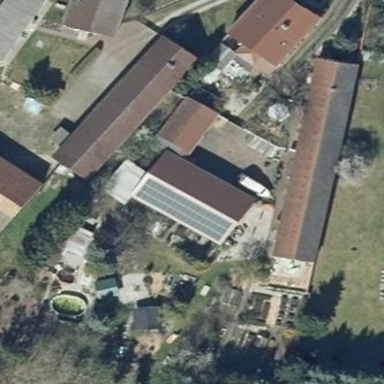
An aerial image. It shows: Building with gabled roof oriented along its length.